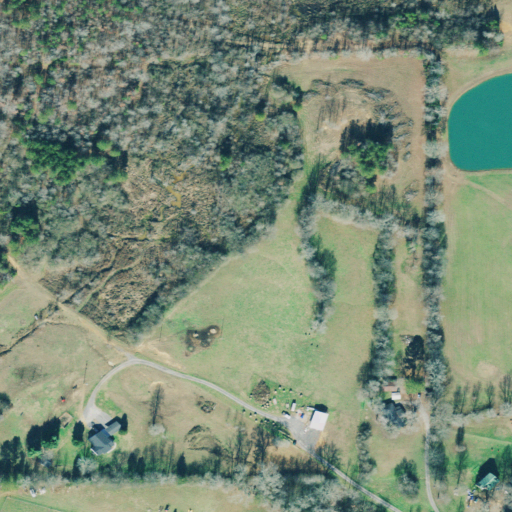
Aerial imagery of valley in Georgia named Salem Valley containing pasture, deciduous forest, mixed forest, woody wetlands, shrub, open development, herbaceous wetlands, and open water